Aerial crown-view tile of a tropical tree (Barro Colorado Island, Panama), acquired 20250124:
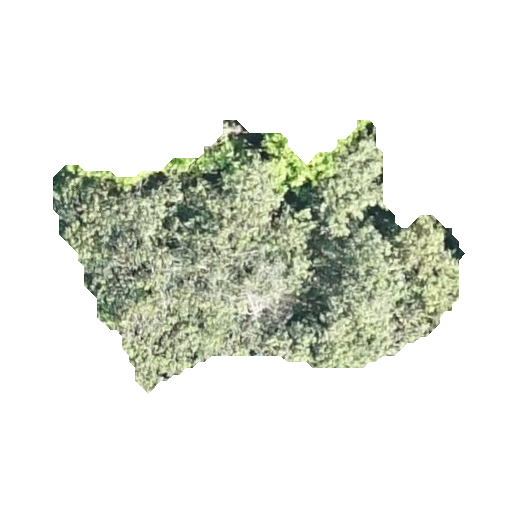
Species: Apeiba tibourbou
GBIF accepted scientific name: Apeiba tibourbou
Crown area: 107.044 m²